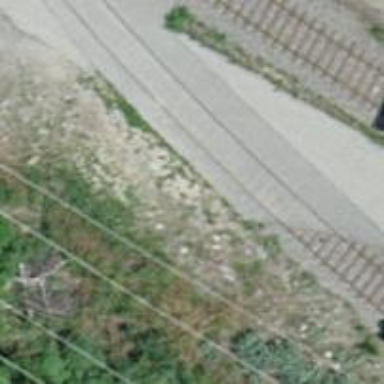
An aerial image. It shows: Railway yard with one track.